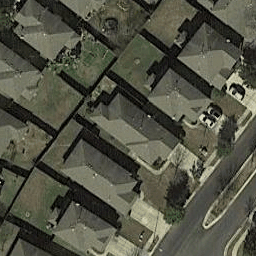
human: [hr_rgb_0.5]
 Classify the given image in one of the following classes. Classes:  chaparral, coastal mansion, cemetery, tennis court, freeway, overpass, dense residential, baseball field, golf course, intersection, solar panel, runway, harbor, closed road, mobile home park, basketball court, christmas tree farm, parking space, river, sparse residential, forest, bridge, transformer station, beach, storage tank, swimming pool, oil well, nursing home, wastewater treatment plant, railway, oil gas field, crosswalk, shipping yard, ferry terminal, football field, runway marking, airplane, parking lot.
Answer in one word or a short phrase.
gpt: dense residential